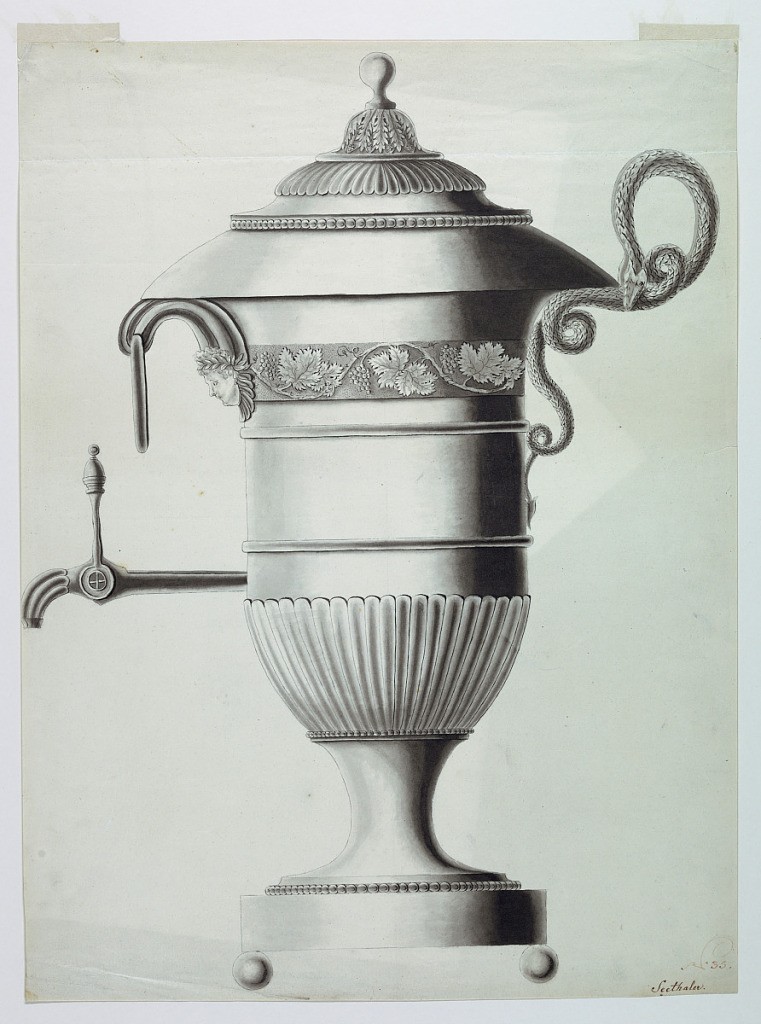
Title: Design for a Coffee Urn
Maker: Joseph Anton Seethaler II, German, 1799–1868
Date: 1820-1830
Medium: Pen and black ink, brush and gray, black wash on wover paper
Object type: drawing
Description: The handle formed by two snakes on the right. The spout and a ring as a supplementary handle are at left. A shell surrounds the bottom of the body, and a band with a grape vine rinceau in the top section.